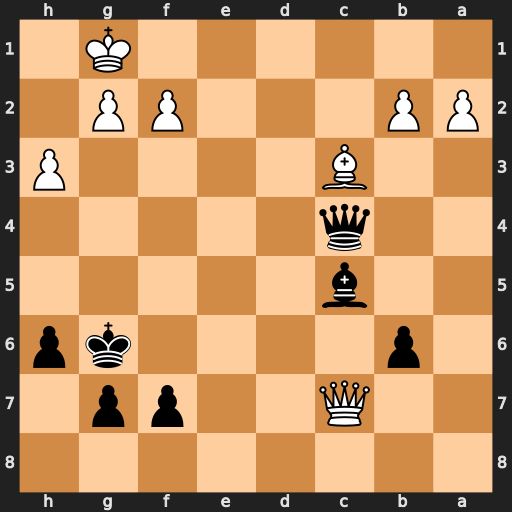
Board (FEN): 8/2Q2pp1/1p4kp/2b5/2q5/2B4P/PP3PP1/6K1
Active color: b
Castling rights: -
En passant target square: -
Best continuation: Bxf2+ Kxf2 Qxc7